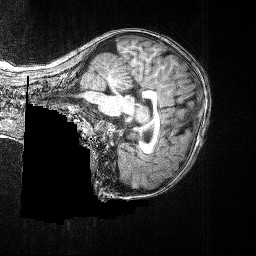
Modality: T1w
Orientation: sagittal
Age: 63
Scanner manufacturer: siemens
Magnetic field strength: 3 T
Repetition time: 2.5 s
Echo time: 0.00347 s